Interaction volume radius: 10 \u00c5
Interaction volume height: 15 \u00c5
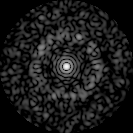
Disorder parameter: 0.848